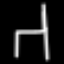
Label: chair